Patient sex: M
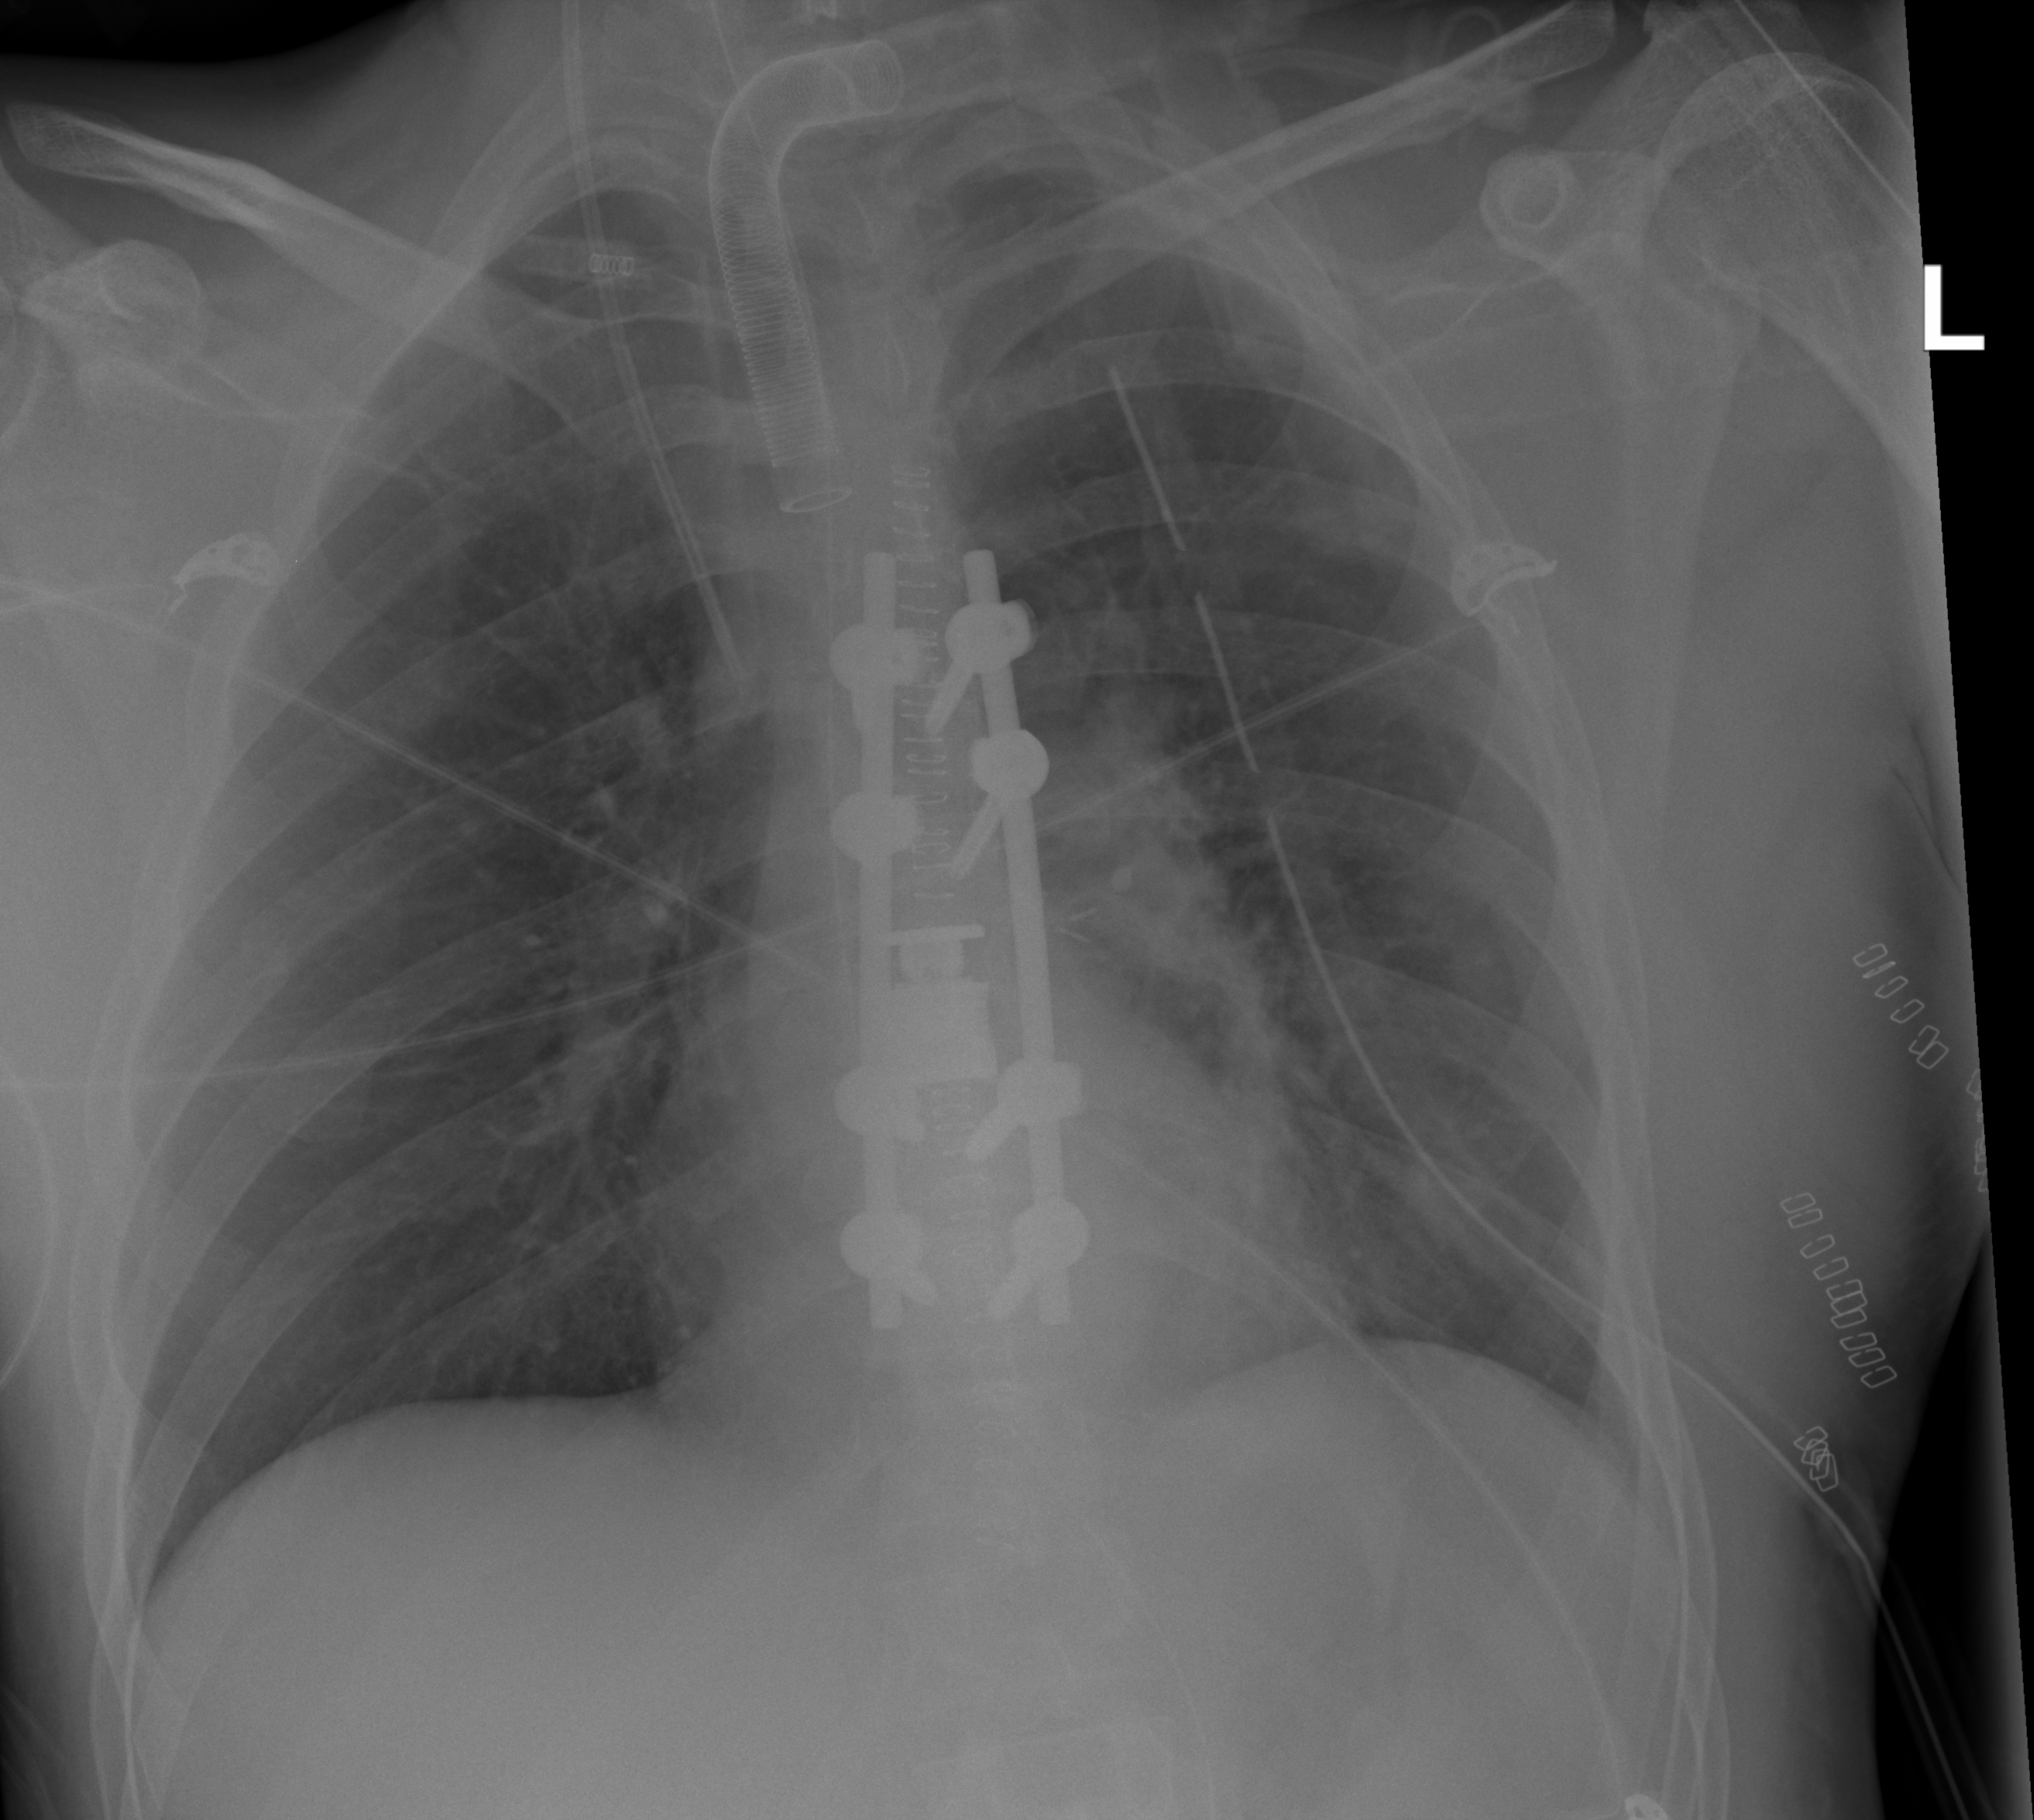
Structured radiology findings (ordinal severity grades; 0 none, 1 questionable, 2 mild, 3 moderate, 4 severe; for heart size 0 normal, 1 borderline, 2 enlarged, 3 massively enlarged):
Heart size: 0
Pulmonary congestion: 1
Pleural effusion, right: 0
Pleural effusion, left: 0
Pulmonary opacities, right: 0
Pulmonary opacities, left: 2
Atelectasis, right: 1
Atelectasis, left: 0